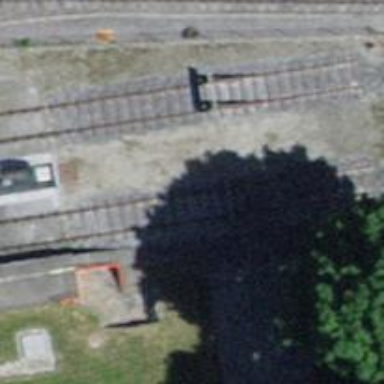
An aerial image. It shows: Railway buffer stop.